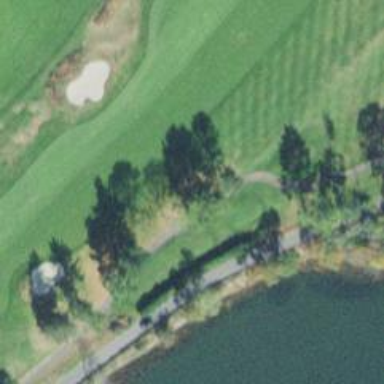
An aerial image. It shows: Service road used as golf cart path.